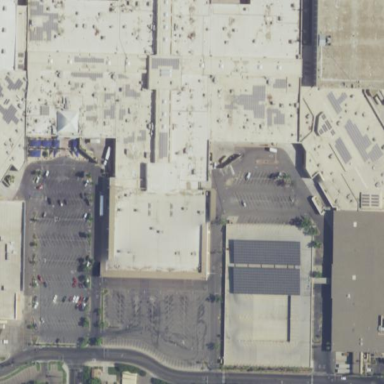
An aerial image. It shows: Mall building.